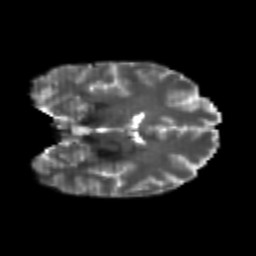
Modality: T2w
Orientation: coronal
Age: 24
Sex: female
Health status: healthy
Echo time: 0.074 s